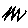
Label: zigzag